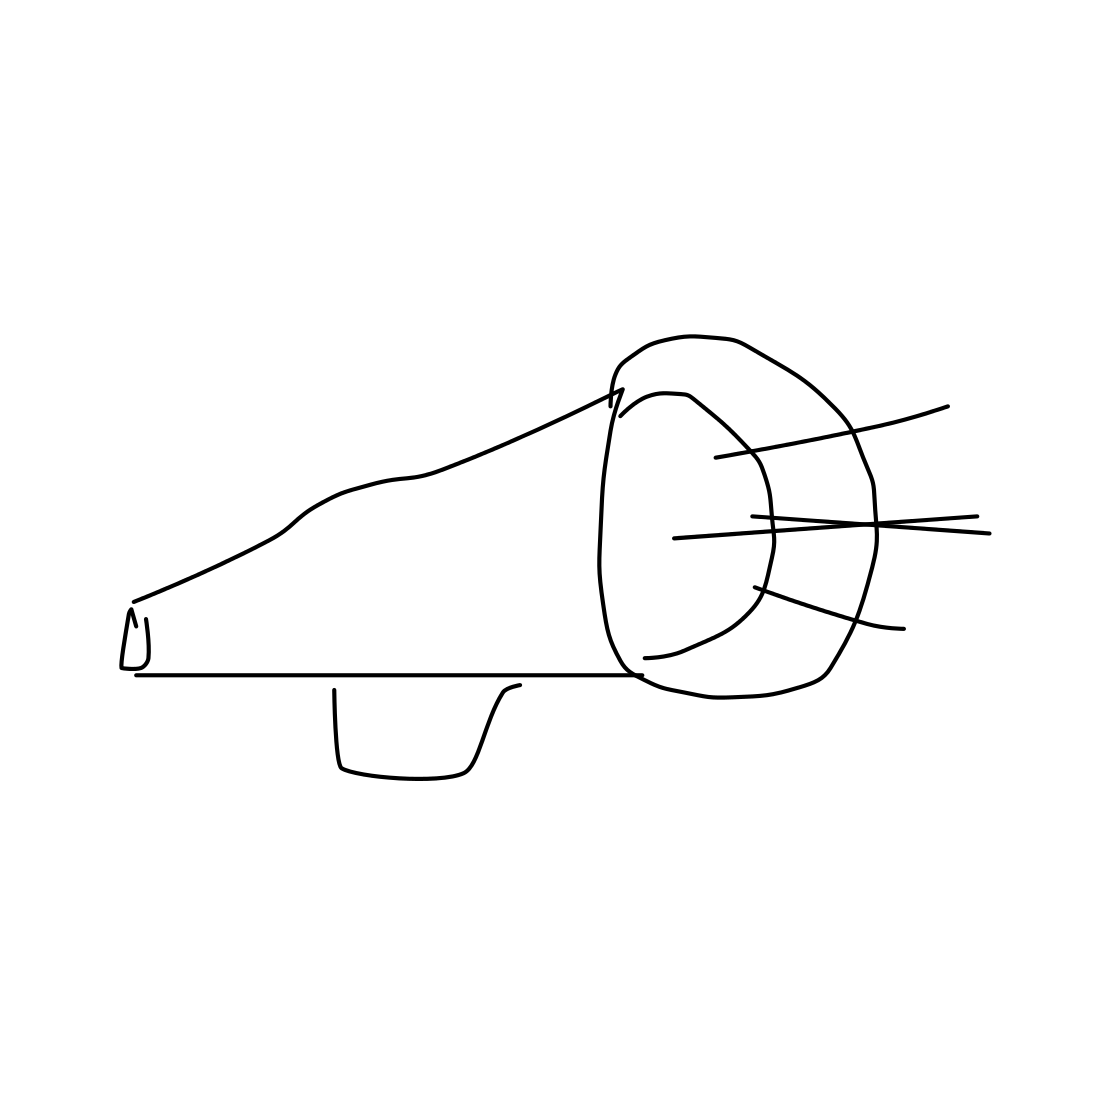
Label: megaphone